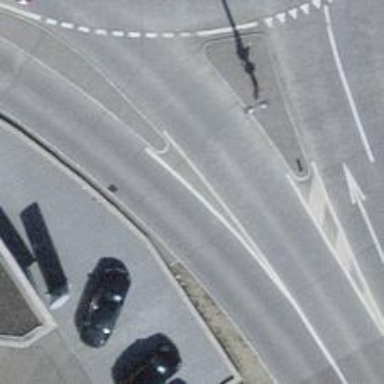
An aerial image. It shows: Asphalt road with secondary link designation.